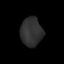
Tissue: lung
Cell type: Epithelial cells
Senescence score: 0.2325
Nuclear area (px): 615
Mean DAPI intensity: 48.059